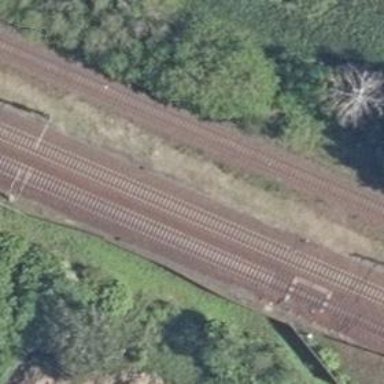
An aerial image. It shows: Railway signal.